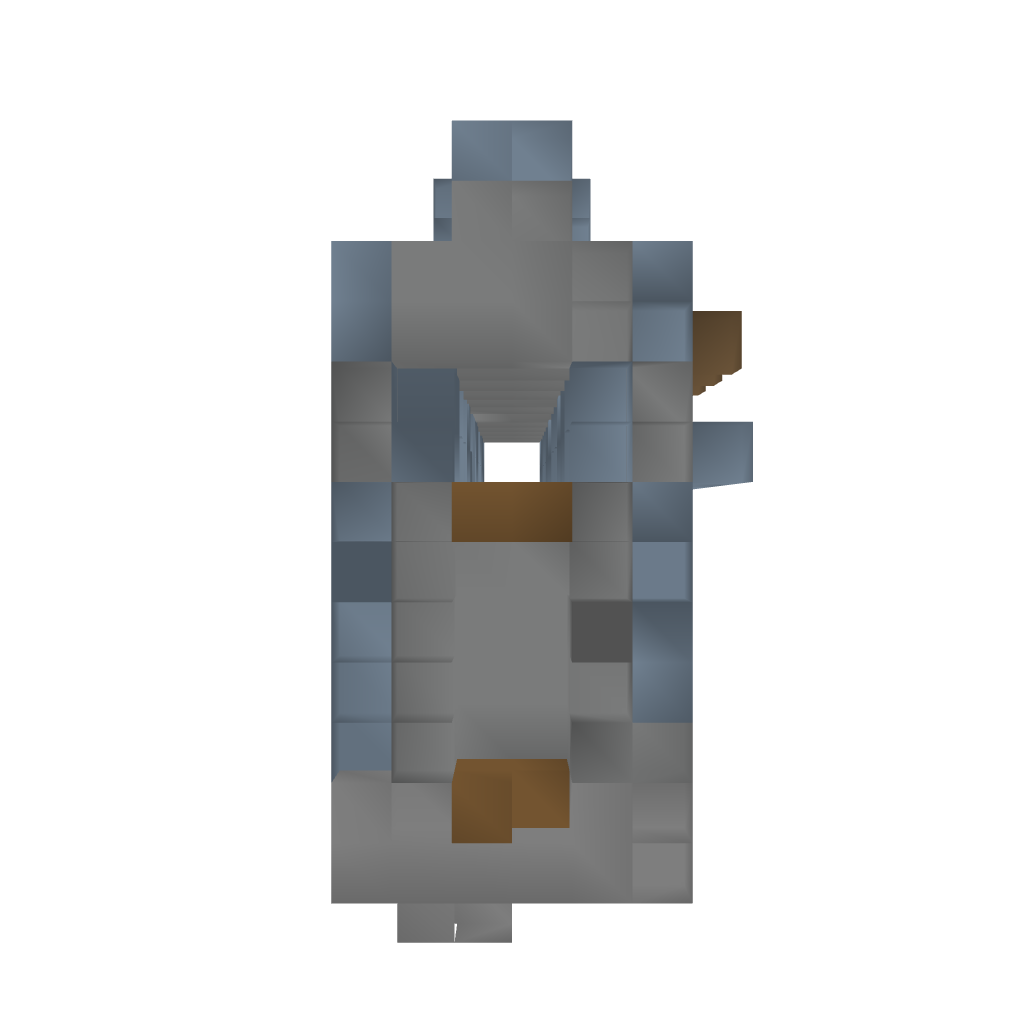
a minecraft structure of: Castle Module - Entrance (lever)